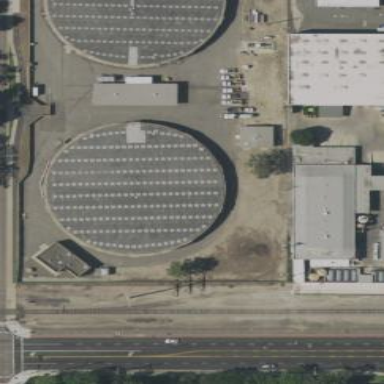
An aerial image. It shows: Storage tank that is man-made.